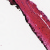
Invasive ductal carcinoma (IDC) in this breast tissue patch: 0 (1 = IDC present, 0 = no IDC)